Interaction volume radius: 10 \u00c5
Interaction volume height: 45 \u00c5
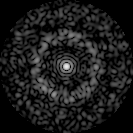
Disorder parameter: 0.8251